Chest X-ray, PA view. Patient: 58 years old, sex F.
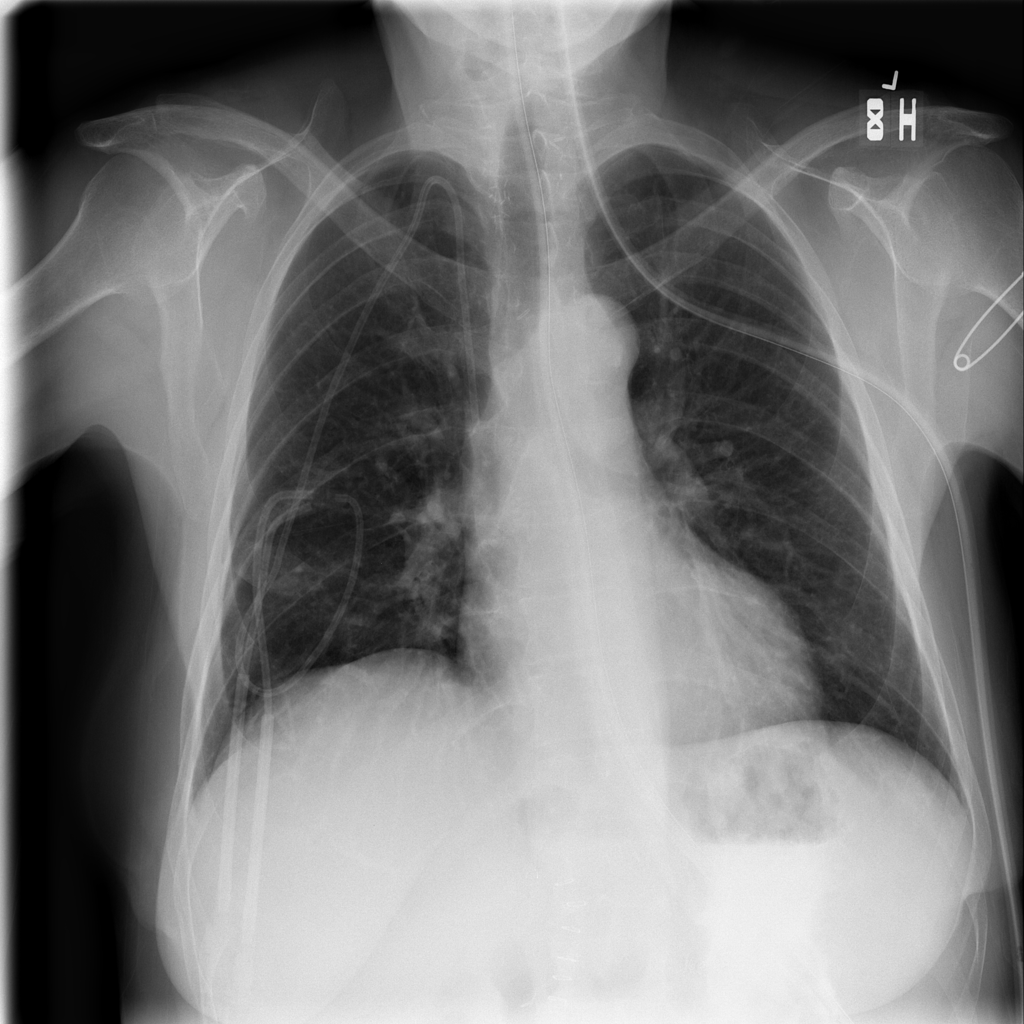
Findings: No Finding